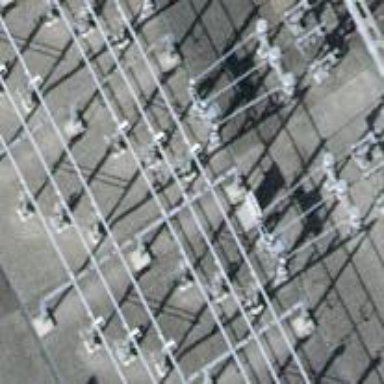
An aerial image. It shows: Bay for power lines.